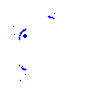
Particle: pion